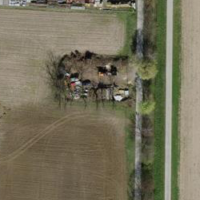
EUNIS habitat code: 52
Species observed at this site:
Corvus corone
Anthus trivialis
Cyanistes caeruleus
Anas platyrhynchos
Sturnus vulgaris
Chloris chloris
Streptopelia decaocto
Fringilla coelebs
Passer montanus
Carduelis carduelis
Columba palumbus
Parus major
Cuculus canorus
Hirundo rustica
Phoenicurus ochruros
Garrulus glandarius
Passer italiae
Motacilla alba
Ficedula hypoleuca